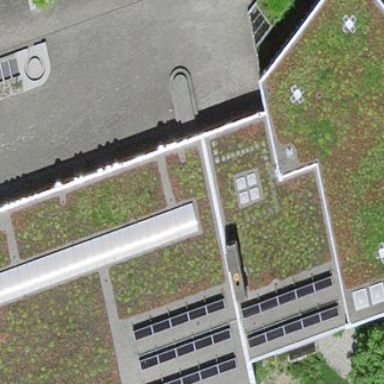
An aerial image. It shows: School building.